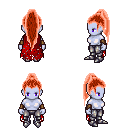
a pixel art fantasy rpg character, female body template, dark elf, purple skin, red tattered cape, metal pants, red extra-long topknot hairstyle, cloth bracers, metal boots, four views (front, back, left, right), 2x2 character sprite sheet, small pixel art, hard edges, no anti-aliasing